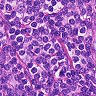
Metastatic tissue present: no